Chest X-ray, PA view. Patient: 56 years old, sex F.
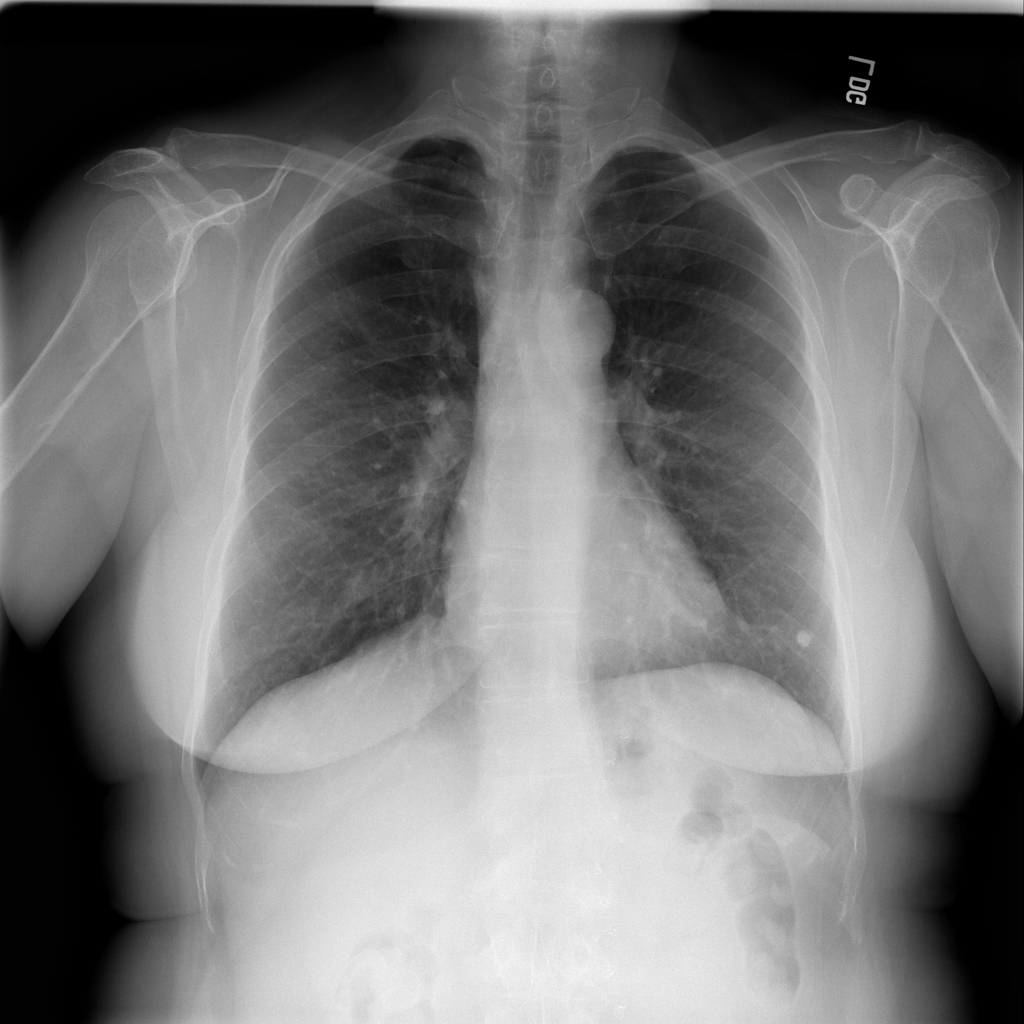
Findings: No Finding